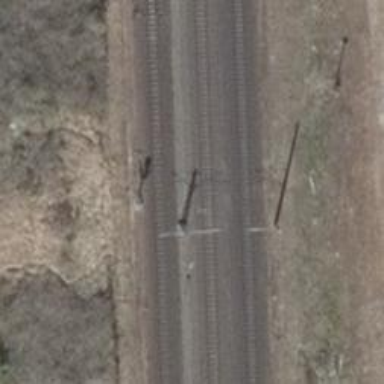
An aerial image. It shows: Railway signal.